Interaction volume radius: 5 \u00c5
Interaction volume height: 20 \u00c5
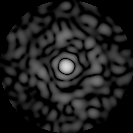
Disorder parameter: 0.8567